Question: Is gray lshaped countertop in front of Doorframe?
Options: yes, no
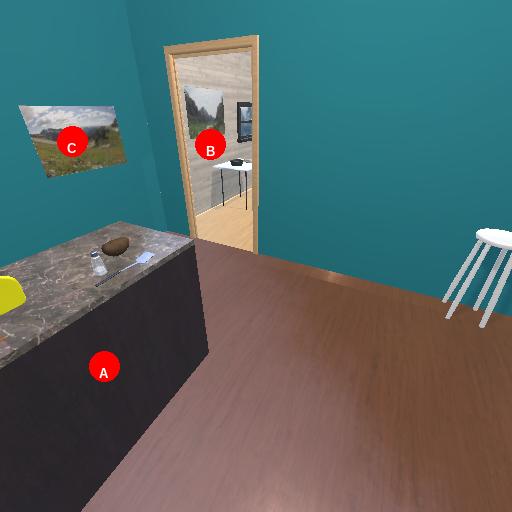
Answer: yes